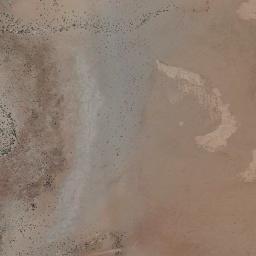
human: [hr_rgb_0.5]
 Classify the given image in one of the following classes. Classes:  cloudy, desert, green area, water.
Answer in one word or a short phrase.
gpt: desert